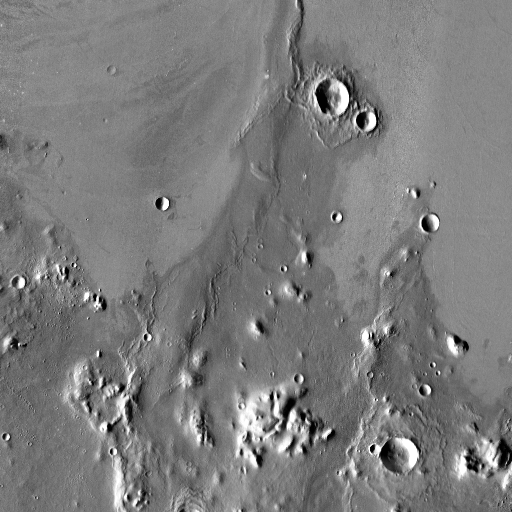
Crater classes present: Background, Other, Layered